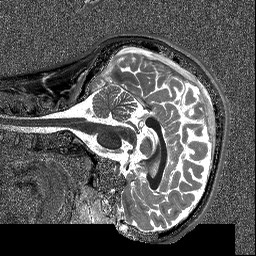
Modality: T1map
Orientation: sagittal
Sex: male